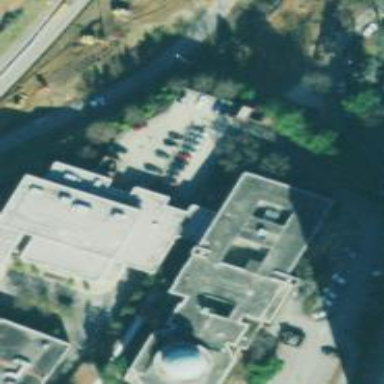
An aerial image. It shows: Multi-storey parking facility.